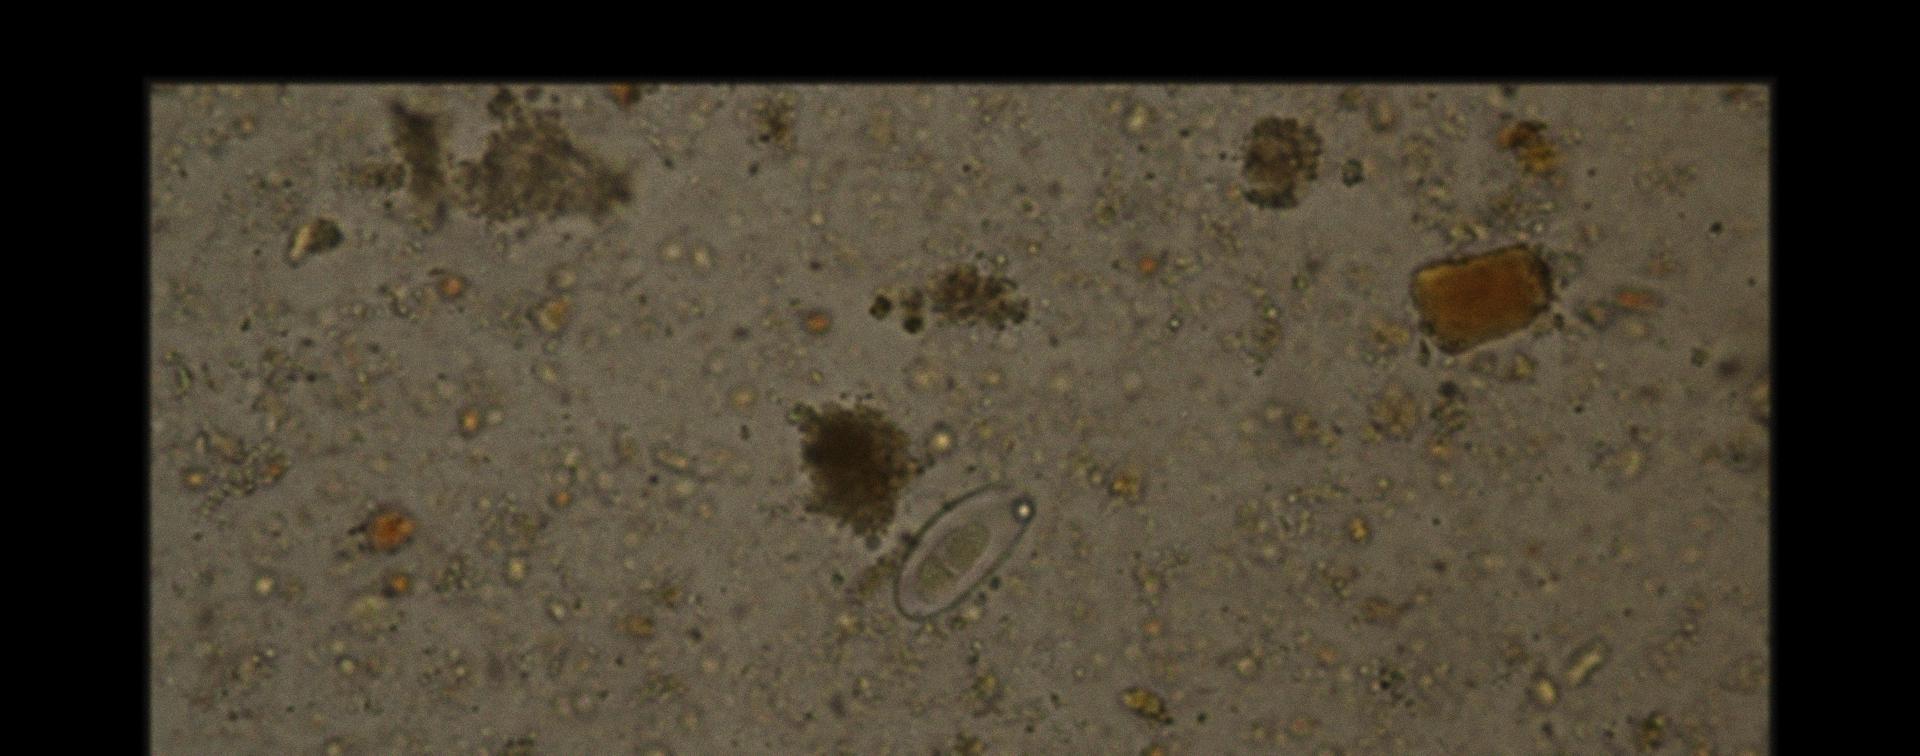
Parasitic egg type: Enterobius vermicularis